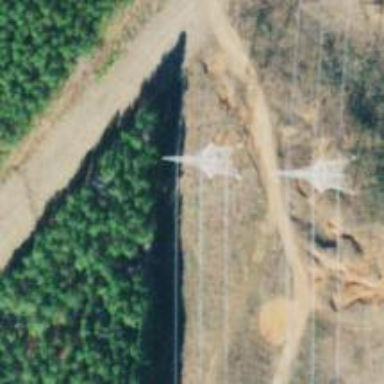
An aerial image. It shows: Lattice structure tower used for power distribution.